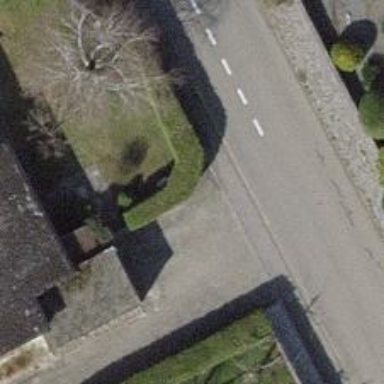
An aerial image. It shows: Hedge acting as barrier.